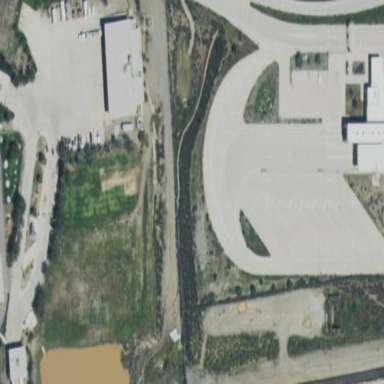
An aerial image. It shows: Border control barrier.